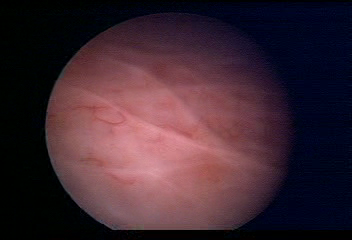
Modality: WLC
Class: Normal mucosa
Bladder cancer association: No